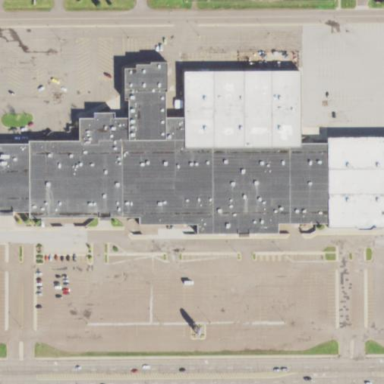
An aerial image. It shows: Retail area categorized as shopping mall.